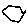
Label: hexagon